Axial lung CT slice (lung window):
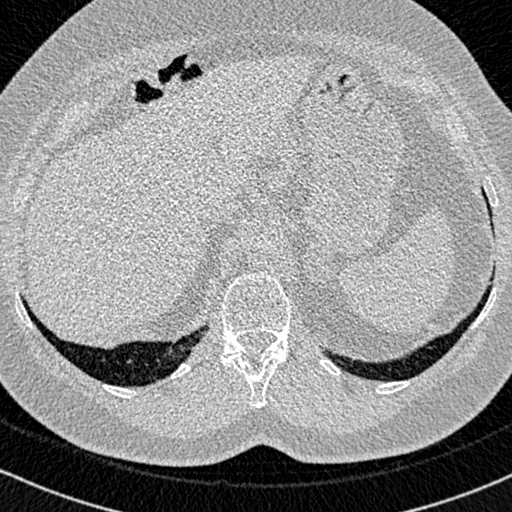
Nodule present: no